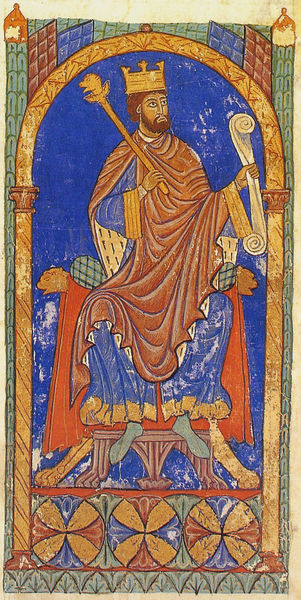
Titel: Tumbo A
Institution: Santiago de Compostela, Archivo de la Catedral
Schlagwörter: blau, umhang, grün, sitzen, stadt, blumen, säulen, rot, muster, bart, bild, gewand, gold, mantel, krone, papier, bogen, stab, kaiser, könig, thron, detail, buch, fuss, seite, herrscher, pergament, löwen, mittelalter, schriftrolle, golf, zepter, szepter, buchmalerei